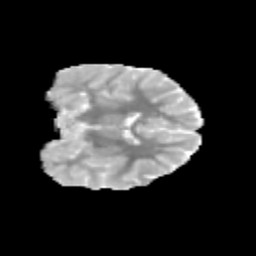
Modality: MD
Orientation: coronal
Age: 10
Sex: female
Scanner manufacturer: siemens
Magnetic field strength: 3 T
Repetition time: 3.8 s
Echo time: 0.07 s